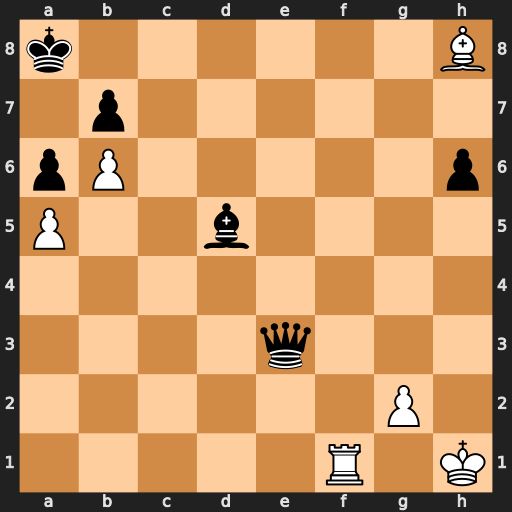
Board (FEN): k6B/1p6/pP5p/P2b4/8/4q3/6P1/5R1K
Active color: w
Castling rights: -
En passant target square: -
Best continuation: Rf8+ Qe8 Rxe8#